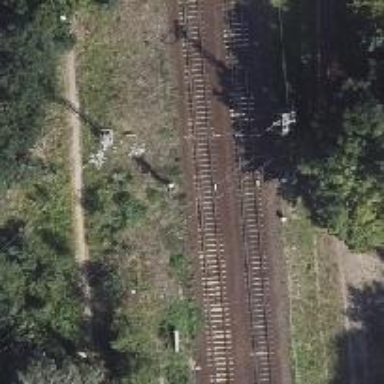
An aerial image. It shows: Railway signal.